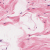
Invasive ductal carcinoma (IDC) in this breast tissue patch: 0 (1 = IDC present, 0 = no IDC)